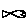
Label: fish